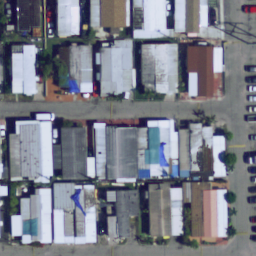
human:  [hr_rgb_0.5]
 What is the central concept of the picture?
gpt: mobile home park